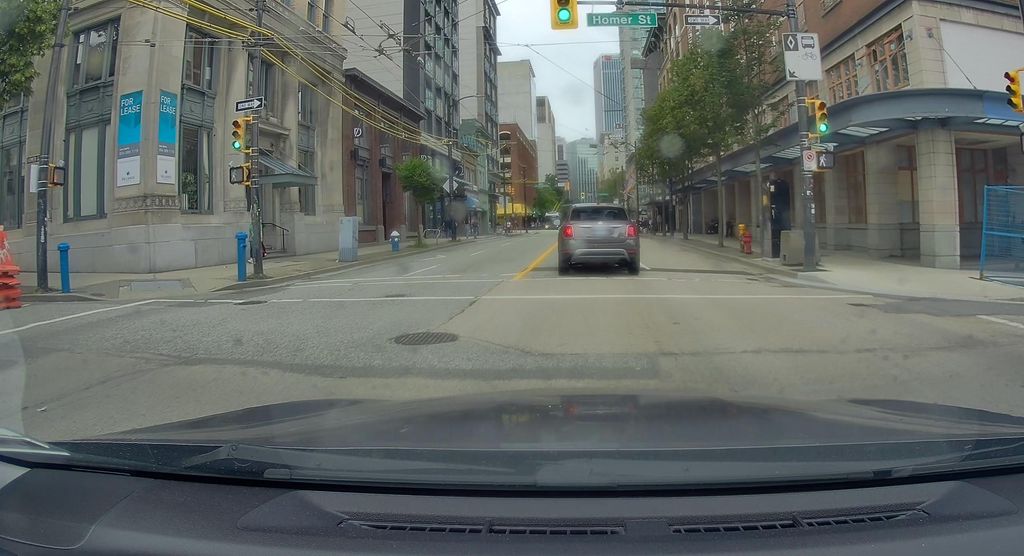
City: vancouver